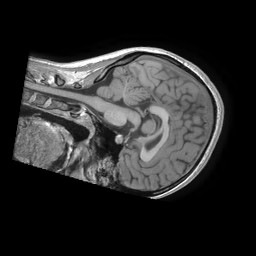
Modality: T1w
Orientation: sagittal
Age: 20
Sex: female
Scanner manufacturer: ge
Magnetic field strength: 3 T
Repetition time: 0.007276 s
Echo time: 0.002804 s